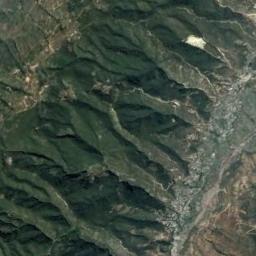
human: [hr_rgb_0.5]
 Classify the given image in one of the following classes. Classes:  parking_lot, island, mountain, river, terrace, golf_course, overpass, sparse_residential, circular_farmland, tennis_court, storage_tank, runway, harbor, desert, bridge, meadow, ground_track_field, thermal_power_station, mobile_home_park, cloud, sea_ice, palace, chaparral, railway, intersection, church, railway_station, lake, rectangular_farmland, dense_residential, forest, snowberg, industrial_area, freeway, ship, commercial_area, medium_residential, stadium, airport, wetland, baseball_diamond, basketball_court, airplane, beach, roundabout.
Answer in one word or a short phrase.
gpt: mountain